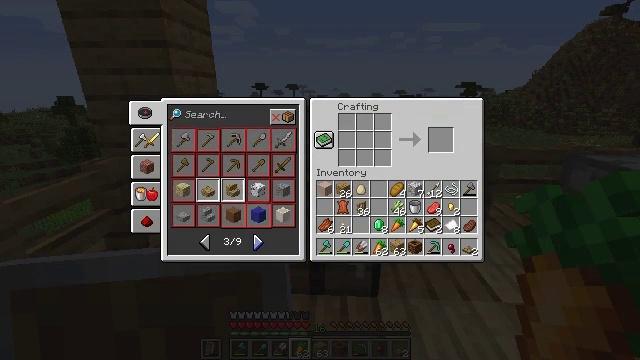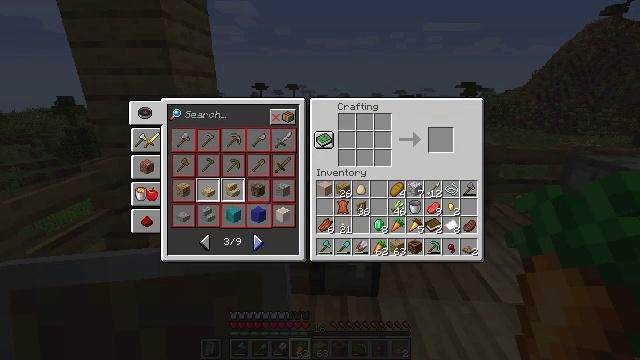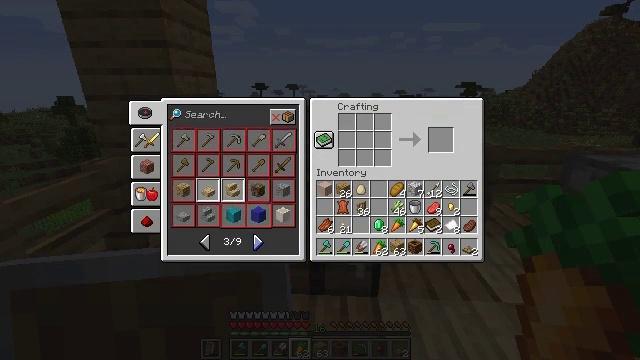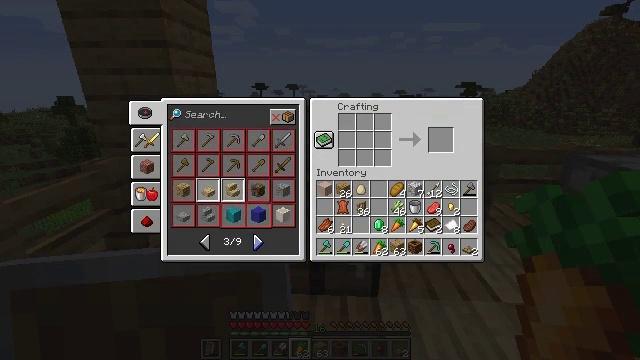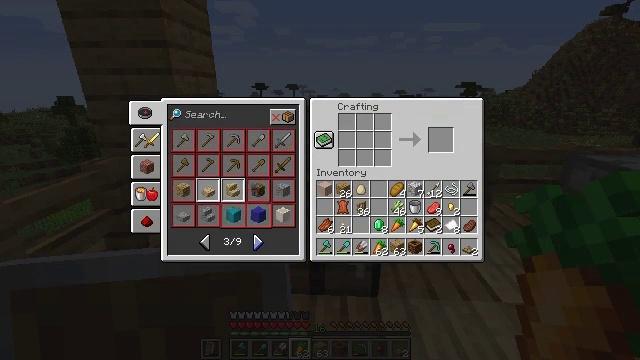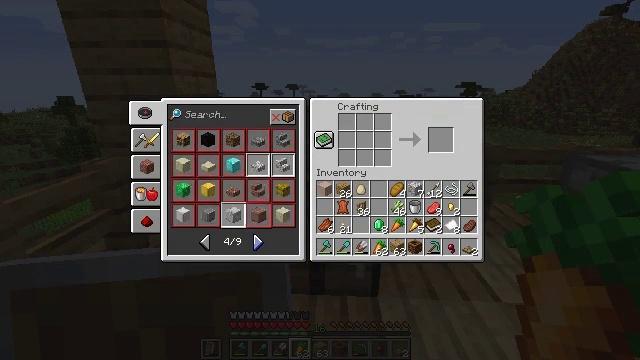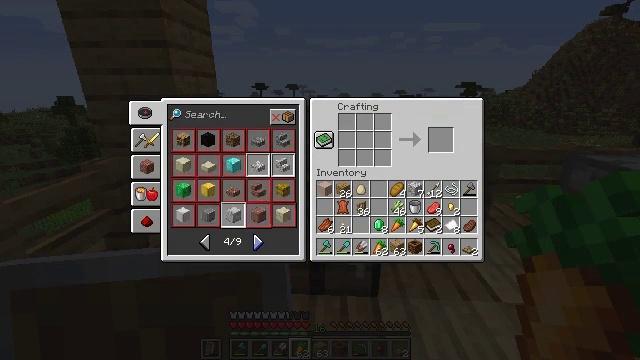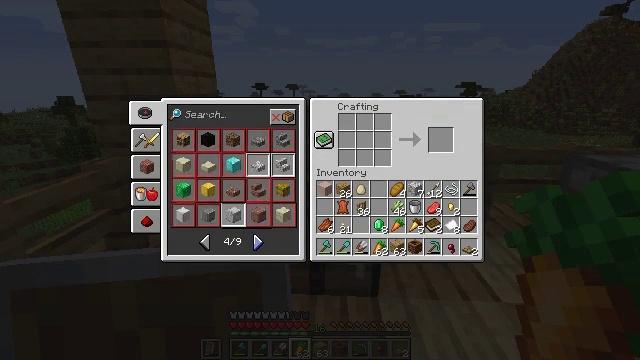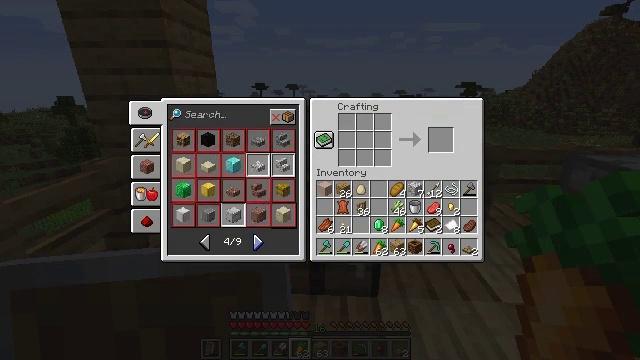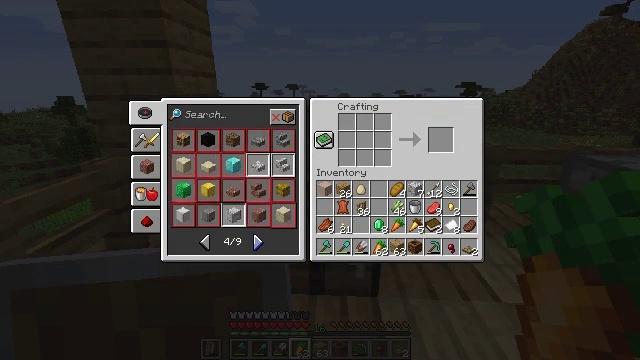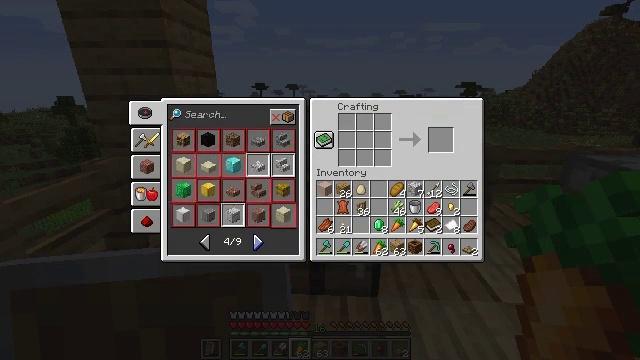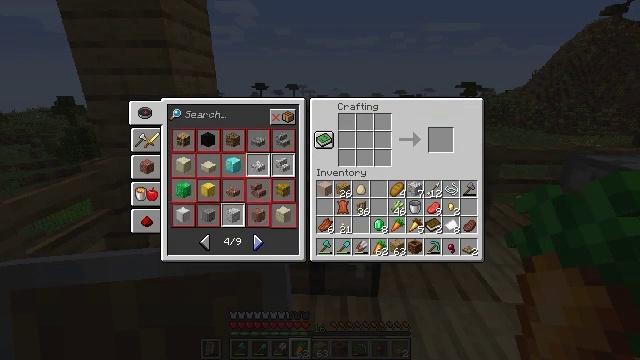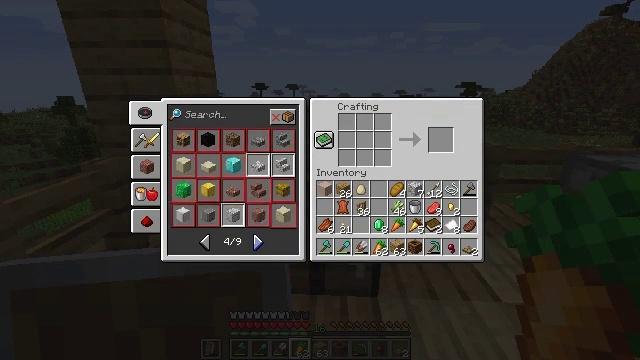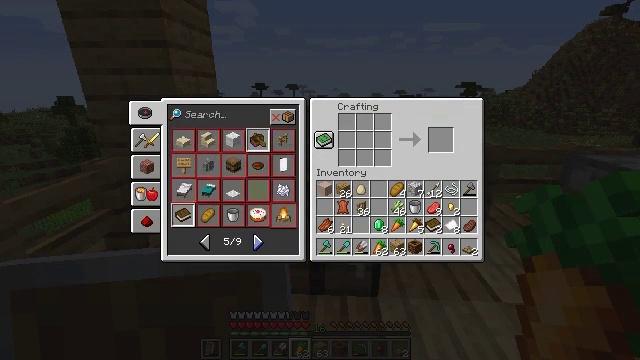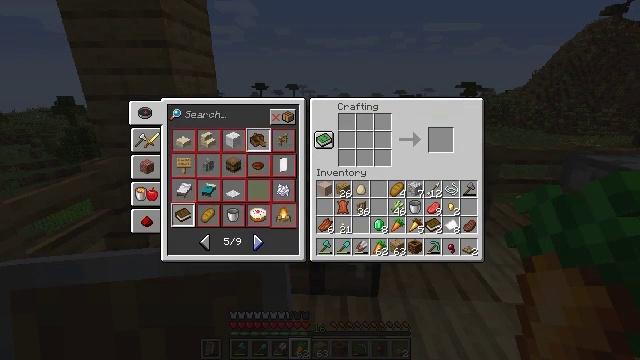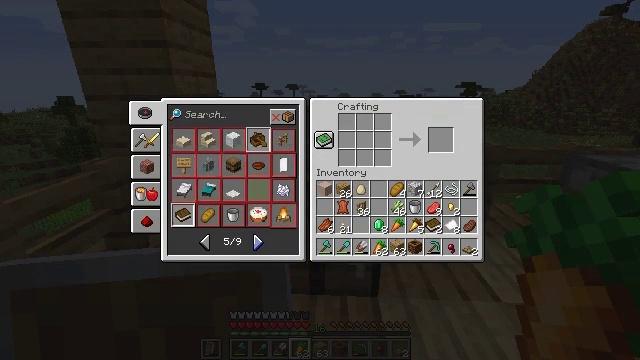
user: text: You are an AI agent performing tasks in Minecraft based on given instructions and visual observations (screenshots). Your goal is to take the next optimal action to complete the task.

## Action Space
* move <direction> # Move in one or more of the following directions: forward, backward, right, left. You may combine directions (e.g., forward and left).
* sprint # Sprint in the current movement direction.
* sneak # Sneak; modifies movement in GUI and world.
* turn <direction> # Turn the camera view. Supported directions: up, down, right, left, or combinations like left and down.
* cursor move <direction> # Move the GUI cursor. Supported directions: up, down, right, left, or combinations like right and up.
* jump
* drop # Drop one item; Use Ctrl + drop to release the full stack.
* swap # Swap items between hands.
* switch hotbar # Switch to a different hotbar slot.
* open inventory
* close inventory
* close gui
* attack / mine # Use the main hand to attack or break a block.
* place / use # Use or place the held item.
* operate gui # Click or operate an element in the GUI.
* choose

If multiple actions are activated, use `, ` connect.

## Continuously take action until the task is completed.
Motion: motion action
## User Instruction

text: Use the crafting grid to assemble a cartography table.
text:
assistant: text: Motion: no_op
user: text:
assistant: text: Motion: no_op
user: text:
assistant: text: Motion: no_op
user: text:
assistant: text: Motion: no_op
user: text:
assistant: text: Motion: operate gui
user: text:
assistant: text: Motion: operate gui
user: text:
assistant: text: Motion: operate gui
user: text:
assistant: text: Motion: no_op
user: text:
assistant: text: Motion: no_op
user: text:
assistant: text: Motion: no_op
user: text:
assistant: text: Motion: no_op
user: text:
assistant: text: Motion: no_op
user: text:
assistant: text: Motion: operate gui
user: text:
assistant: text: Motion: operate gui
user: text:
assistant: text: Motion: operate gui
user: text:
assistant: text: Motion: operate gui
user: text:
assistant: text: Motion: no_op
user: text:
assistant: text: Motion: no_op
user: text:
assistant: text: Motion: no_op
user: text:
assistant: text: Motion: no_op
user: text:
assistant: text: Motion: no_op
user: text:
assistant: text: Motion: no_op
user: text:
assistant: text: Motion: no_op
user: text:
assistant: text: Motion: no_op
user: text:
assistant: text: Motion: no_op
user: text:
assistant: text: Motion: operate gui
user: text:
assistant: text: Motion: operate gui
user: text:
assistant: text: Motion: operate gui
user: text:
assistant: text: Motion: no_op
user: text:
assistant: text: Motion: no_op